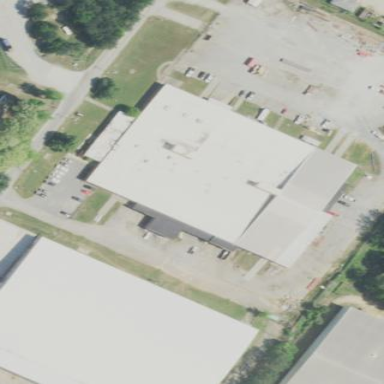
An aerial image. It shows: Commercial building.